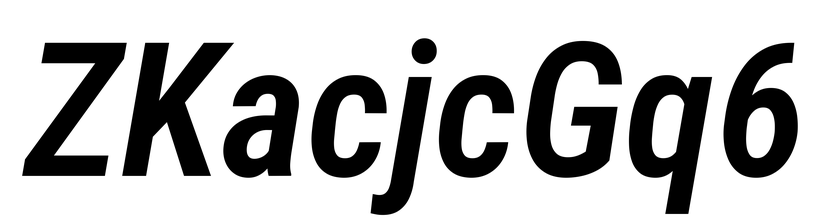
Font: Roboto-Italic_Condensed_SemiBold_Italic